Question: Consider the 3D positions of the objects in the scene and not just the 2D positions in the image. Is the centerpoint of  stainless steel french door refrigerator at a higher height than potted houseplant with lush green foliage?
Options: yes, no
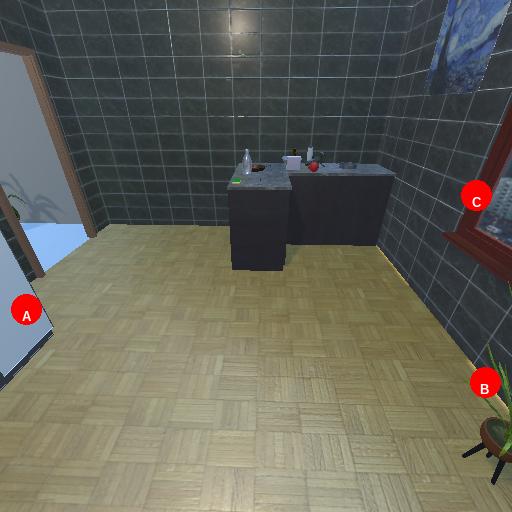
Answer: yes